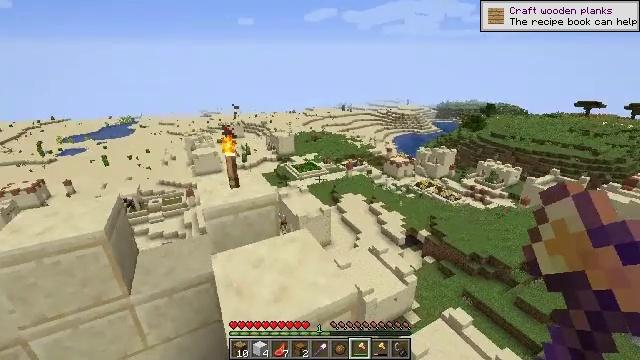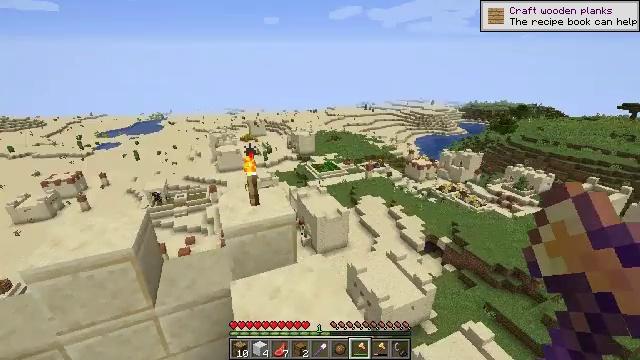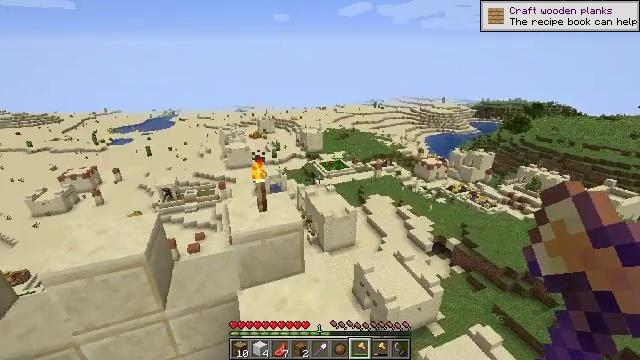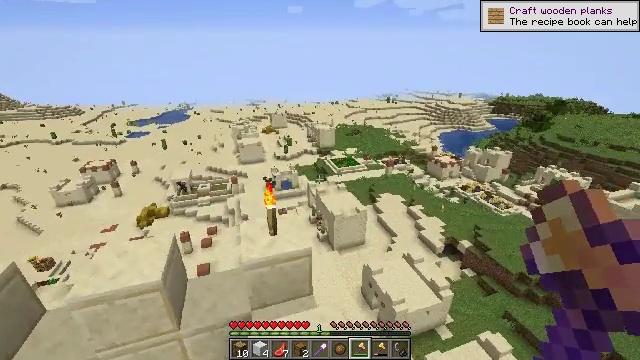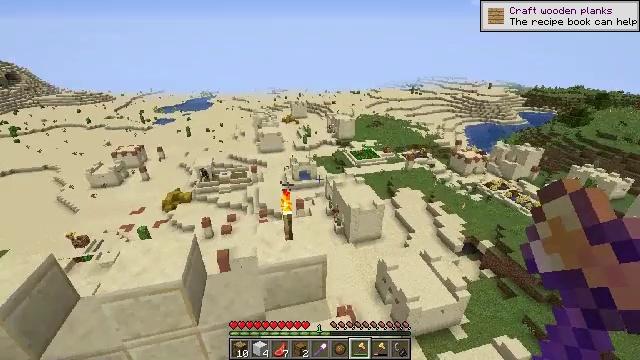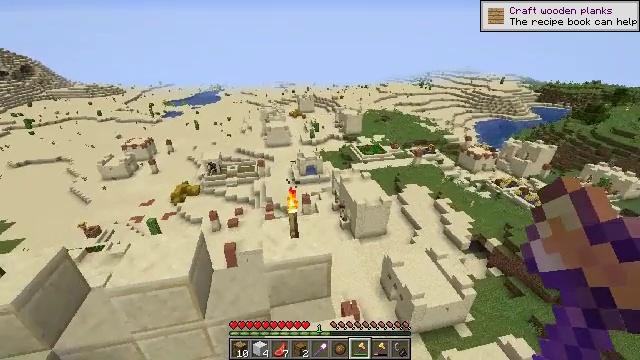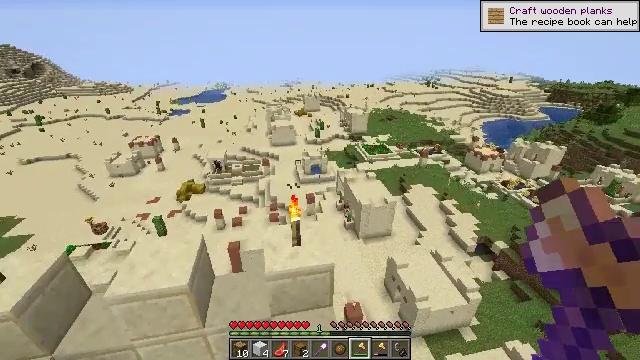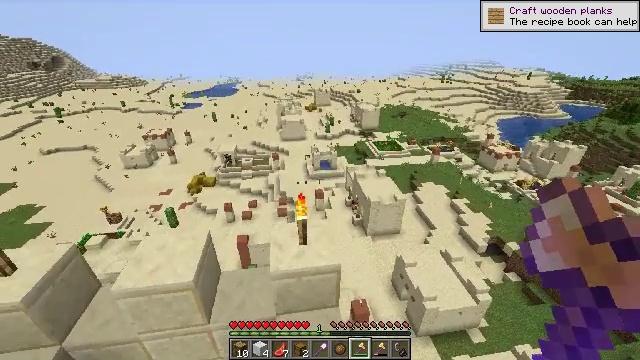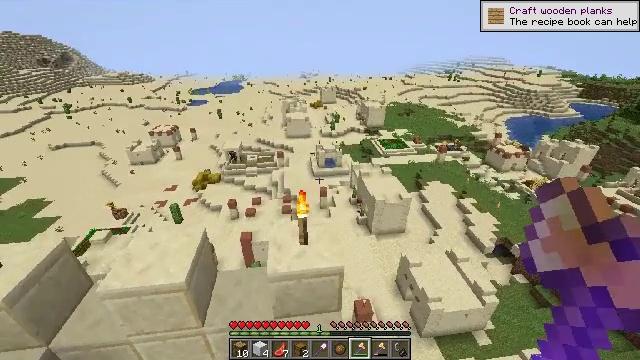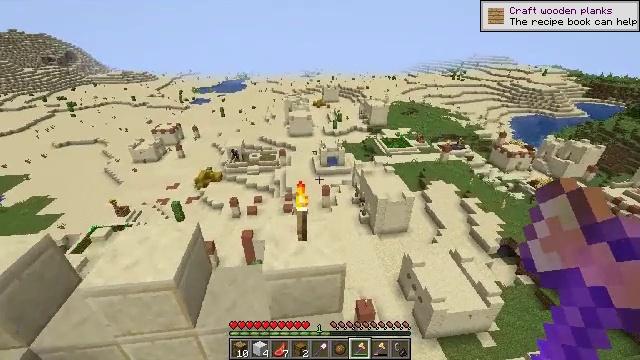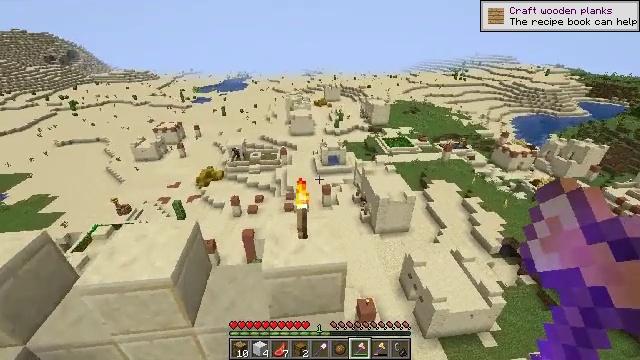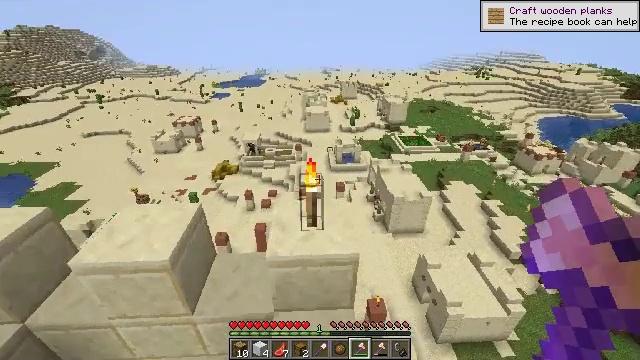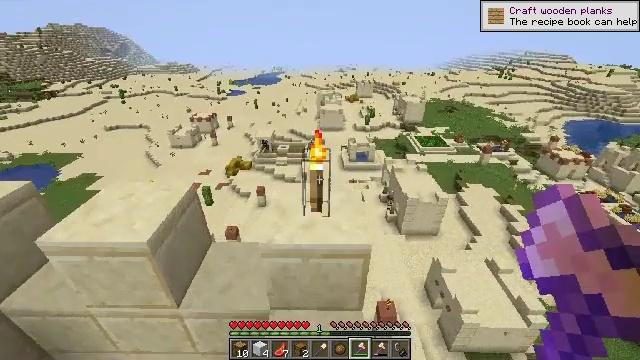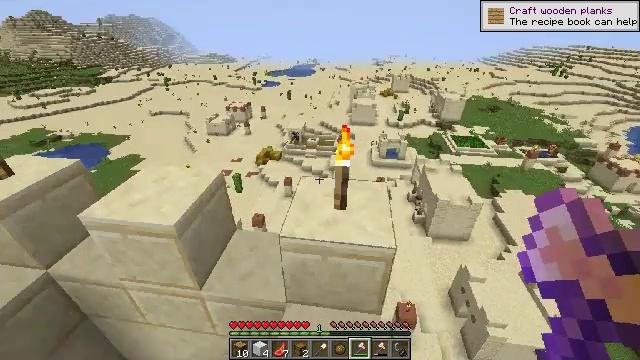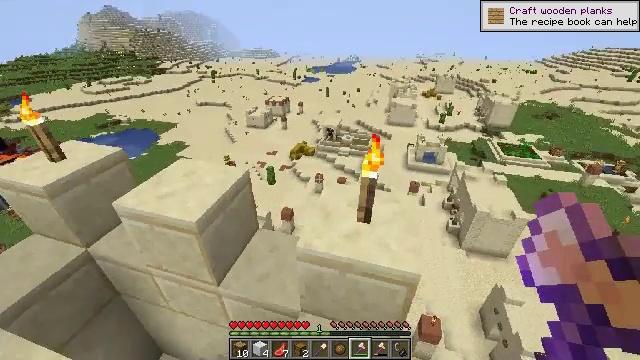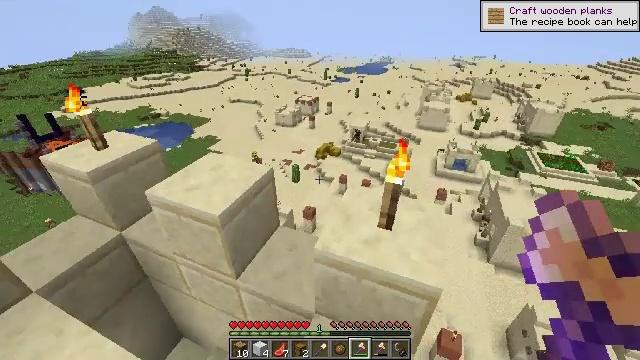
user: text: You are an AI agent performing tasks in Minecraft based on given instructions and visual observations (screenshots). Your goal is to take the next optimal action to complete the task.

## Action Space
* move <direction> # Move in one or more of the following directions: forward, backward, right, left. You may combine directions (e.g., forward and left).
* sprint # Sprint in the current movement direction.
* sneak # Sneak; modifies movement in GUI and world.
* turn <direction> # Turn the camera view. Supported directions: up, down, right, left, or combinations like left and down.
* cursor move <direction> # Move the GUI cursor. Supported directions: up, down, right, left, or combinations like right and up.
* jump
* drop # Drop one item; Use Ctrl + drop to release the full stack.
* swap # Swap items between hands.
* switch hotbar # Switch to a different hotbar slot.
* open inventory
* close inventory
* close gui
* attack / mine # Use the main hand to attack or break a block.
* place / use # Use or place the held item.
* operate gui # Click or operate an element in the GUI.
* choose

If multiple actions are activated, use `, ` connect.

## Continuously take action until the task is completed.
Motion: motion action
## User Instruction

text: Retrieve the lectern from the structure.
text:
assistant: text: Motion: move forward, turn left, jump
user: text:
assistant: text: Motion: move forward, turn left, jump
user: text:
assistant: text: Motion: move forward, turn left and down, jump
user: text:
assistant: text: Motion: move forward, turn left and down, jump
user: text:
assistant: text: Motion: move forward, turn left and down
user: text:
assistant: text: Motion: move forward, turn left
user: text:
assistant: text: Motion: move forward, turn left and down
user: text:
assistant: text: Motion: move forward, turn left
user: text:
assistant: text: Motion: move forward
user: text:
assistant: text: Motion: move forward
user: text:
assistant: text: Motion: move forward, turn left
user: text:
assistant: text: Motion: turn left
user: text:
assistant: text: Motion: turn left and down
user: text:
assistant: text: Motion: turn left
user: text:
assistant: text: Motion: turn left
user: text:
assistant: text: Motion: turn left
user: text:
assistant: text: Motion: jump
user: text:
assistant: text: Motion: jump
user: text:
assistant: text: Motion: turn left, jump
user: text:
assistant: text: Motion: turn left, jump
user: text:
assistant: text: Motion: turn left
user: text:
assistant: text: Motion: turn left and down
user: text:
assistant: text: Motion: turn left
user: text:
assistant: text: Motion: turn left
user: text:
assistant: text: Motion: turn left
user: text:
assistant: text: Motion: no_op
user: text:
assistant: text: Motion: no_op
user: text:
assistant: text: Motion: no_op
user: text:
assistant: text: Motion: no_op
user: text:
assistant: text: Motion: turn left and up